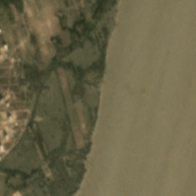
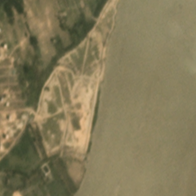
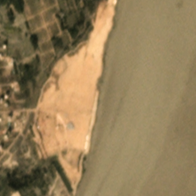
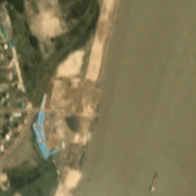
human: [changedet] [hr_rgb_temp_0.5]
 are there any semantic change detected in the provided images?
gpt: Deforestation occurred .

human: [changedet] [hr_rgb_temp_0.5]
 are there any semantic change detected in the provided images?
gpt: new house and roads appeared on the bottom left side of the scene .

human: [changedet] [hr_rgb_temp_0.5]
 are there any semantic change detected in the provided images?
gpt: vegetation is replaced by clear land in the scene .

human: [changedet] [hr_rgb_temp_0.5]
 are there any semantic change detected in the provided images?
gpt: trees are replaced by some new houses and clear land in the scene .

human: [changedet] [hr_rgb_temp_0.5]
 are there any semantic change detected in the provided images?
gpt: grassland is replaced by the clear land at the left  side .